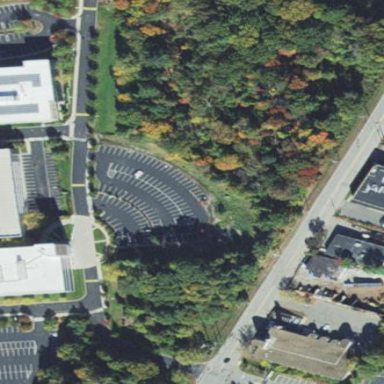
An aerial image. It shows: Parking area with surface.